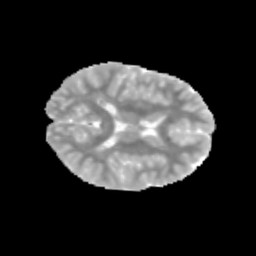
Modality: MD
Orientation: axial
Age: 11
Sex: male
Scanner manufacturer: siemens
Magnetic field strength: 3 T
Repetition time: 3.8 s
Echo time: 0.07 s